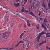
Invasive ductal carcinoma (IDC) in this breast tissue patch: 1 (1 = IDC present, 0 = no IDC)